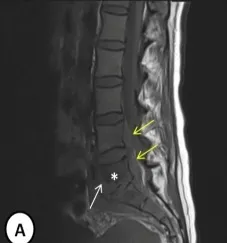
Lumbar magnetic resonance imaging consistent with an abscess at the L4-S2 vertebral level, appearing hypointense in T1 -weighted sections.
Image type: radiology (mri)